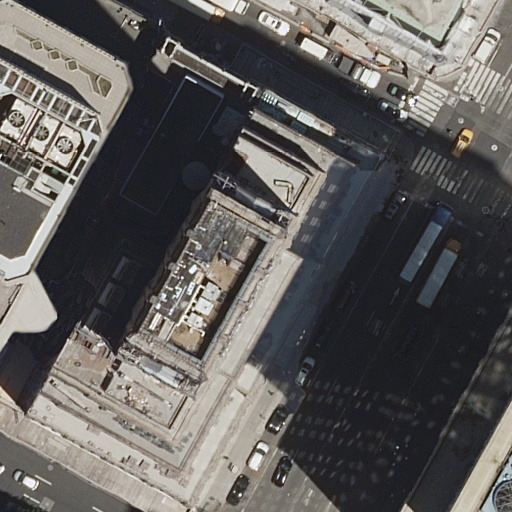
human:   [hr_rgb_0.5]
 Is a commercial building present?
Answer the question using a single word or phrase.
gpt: yes

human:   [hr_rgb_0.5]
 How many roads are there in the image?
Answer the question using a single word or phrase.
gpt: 5

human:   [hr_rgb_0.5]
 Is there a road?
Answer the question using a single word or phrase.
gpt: yes

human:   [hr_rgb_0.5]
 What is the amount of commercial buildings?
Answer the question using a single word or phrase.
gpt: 2

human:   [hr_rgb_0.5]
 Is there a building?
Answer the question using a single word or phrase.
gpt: yes

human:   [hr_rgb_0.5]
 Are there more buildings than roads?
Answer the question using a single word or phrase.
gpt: yes

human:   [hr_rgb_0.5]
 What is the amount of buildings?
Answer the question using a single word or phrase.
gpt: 6

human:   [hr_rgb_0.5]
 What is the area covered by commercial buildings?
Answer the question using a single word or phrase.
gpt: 1728m2

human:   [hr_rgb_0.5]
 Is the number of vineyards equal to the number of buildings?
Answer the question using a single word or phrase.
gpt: no

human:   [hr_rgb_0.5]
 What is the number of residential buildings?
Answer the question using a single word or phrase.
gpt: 4

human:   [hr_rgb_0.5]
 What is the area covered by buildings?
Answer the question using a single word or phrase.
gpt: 5960m2

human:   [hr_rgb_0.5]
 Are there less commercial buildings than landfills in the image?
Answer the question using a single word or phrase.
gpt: no

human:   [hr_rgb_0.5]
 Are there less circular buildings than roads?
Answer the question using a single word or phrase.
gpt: yes

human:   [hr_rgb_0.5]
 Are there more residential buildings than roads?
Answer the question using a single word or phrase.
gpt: no

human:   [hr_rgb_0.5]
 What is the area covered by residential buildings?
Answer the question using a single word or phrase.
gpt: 4232m2

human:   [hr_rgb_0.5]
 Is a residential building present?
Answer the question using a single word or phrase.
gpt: yes

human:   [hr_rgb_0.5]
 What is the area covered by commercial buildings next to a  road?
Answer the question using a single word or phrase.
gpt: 1728m2

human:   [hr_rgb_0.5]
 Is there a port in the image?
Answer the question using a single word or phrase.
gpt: no

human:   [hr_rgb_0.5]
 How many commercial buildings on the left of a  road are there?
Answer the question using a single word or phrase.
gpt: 1

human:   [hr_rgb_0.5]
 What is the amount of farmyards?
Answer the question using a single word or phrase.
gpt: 0

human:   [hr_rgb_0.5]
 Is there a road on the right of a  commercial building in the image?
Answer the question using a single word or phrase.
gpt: yes

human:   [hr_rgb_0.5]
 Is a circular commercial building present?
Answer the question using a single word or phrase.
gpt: no

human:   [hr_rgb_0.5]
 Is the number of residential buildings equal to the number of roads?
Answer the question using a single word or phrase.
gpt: no

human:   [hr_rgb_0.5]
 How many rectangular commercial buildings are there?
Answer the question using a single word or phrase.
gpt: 1

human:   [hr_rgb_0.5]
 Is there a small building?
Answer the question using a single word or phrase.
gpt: no

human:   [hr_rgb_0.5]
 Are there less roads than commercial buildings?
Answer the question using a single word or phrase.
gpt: no

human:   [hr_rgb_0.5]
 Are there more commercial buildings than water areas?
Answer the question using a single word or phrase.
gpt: yes

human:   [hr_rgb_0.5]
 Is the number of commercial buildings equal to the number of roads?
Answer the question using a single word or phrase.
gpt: no

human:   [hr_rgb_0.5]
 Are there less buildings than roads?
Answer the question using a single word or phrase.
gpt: no

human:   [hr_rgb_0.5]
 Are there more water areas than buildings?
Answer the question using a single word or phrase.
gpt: no

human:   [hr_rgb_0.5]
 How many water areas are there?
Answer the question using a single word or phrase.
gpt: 0

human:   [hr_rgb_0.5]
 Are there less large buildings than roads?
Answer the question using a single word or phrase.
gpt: yes

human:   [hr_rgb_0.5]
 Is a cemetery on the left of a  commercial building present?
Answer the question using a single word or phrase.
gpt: no

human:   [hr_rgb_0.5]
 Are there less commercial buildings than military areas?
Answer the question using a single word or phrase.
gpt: no

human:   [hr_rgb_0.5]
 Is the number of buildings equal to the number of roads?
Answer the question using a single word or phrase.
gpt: no

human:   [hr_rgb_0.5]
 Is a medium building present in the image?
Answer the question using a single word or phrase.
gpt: yes

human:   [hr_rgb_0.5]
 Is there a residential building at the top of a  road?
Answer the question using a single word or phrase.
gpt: yes

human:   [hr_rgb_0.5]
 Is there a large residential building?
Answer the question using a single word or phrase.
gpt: yes

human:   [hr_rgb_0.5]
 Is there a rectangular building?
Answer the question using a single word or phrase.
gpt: yes

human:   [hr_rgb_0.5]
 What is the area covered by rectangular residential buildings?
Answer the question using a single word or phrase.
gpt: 127m2

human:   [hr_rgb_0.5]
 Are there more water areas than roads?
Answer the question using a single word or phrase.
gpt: no

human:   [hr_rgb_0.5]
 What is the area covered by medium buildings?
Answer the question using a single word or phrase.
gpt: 1071m2

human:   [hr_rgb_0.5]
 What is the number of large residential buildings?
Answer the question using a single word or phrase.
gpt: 2

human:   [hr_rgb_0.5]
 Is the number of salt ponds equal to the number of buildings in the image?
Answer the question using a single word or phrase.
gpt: no

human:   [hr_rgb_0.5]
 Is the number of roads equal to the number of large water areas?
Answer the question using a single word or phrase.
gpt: no

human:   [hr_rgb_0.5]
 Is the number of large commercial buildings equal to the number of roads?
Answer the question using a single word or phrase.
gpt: no

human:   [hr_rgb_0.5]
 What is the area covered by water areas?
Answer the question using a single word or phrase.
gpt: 0m2

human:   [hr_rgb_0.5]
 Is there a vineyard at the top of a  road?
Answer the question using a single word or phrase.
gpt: no

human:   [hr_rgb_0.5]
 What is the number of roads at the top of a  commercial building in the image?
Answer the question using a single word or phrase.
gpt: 3

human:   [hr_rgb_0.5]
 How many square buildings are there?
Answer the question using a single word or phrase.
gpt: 0

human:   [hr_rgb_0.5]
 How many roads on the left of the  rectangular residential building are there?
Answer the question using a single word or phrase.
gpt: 1

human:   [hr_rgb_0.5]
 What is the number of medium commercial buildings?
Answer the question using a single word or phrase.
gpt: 1

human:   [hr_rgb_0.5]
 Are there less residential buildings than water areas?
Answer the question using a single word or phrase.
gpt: no

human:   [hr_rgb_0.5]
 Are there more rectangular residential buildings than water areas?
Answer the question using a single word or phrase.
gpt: yes

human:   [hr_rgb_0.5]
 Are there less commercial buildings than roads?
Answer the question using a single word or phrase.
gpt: yes

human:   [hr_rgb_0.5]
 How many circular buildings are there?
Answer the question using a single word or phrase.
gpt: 0

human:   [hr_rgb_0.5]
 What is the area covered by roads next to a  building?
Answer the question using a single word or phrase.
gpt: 0m2

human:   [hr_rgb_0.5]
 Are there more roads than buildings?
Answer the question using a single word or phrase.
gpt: no

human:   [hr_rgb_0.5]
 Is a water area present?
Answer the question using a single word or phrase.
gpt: no

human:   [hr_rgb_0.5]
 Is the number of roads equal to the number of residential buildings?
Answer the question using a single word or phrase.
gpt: no

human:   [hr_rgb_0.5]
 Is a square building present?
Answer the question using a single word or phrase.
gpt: no

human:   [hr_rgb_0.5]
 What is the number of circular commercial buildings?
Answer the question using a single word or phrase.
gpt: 0

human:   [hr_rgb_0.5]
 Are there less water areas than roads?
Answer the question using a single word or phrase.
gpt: yes

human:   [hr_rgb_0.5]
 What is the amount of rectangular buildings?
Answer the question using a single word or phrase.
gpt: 2